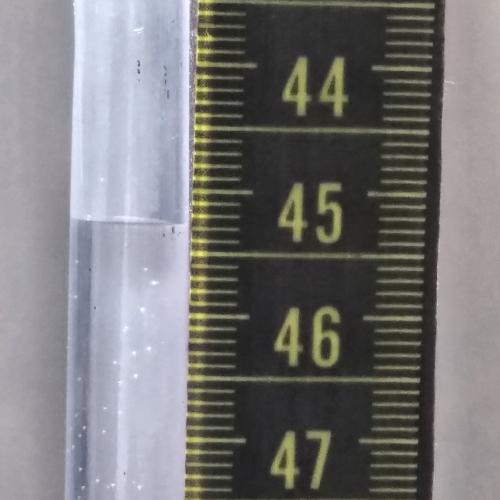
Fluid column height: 45.3 cm